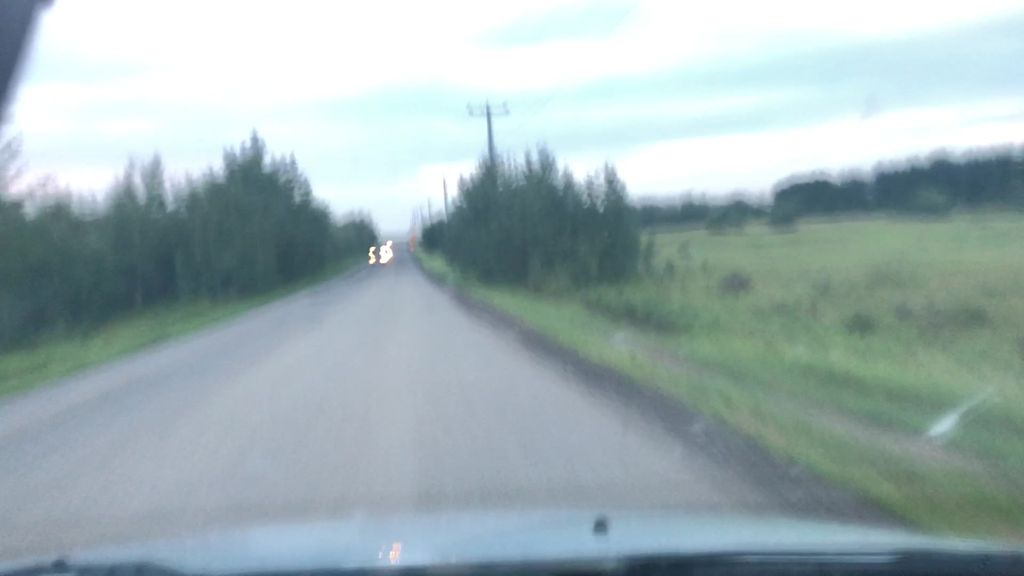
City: edmonton